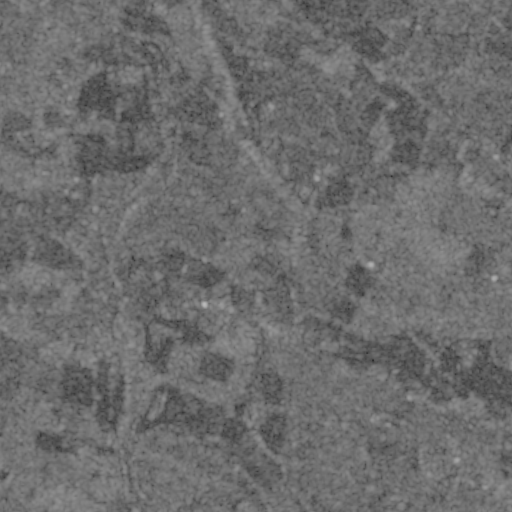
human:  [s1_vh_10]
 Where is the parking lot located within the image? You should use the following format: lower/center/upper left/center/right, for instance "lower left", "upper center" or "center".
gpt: The parking lot is located in the center of the image.
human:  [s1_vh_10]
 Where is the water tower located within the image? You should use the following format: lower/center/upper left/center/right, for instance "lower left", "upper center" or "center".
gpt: The water tower is located in the lower right of the image.
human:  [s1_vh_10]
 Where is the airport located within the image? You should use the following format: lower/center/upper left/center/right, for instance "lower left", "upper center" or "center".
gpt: There is no airport in the image.

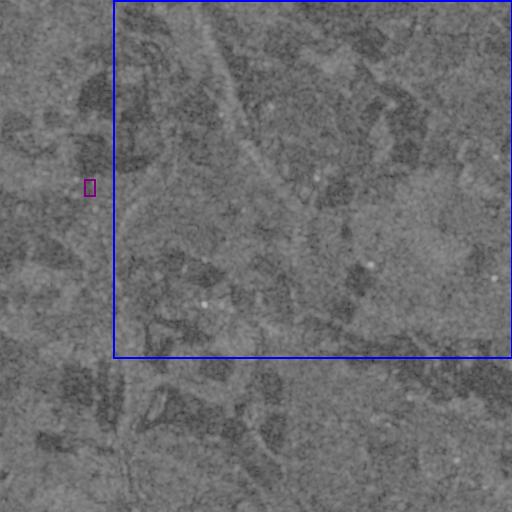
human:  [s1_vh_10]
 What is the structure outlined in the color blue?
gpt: The structure outlined in blue is a crop field.
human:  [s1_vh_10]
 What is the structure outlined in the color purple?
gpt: The structure outlined in purple is a park.
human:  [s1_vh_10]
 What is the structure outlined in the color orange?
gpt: There is no orange outline.